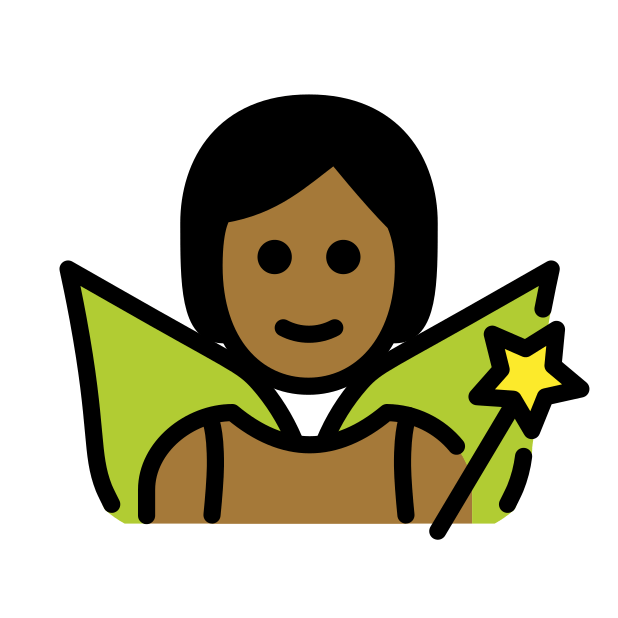
fairy: medium-dark skin tone